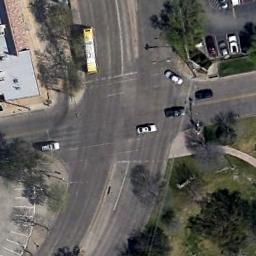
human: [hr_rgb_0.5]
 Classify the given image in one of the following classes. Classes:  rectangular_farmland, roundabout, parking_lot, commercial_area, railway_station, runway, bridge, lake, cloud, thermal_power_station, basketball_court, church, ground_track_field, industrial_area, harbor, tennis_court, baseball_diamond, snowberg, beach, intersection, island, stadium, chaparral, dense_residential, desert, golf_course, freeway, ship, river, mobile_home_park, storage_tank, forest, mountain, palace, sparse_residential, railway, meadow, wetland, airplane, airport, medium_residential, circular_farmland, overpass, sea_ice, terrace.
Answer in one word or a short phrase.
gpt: intersection